Question: I am trying to provide a shadow effect to my Imageview just like in this image.

but the problem which I am facing it is that the shadow is actually visible from the bottom of the Imageview.
Here is the code which I have done to add the shadow. The color and all is still not matching with this one.
'''
CAGradientLayer *shadow = [CAGradientLayer layer];
shadow.frame = CGRectMake(-100, 70, perspectiveView.frame.size.width,
perspectiveView.frame.size.height - 20);
shadow.startPoint = CGPointMake(1.0, 0.5);
shadow.endPoint = CGPointMake(0, 0.5);
shadow.colors = [NSArray arrayWithObjects:(id)[[UIColor colorWithWhite:0.0
alpha:0.4f] CGColor], (id)[[UIColor clearColor] CGColor], nil];
shadow.opacity = 1.0f;
[perspectiveView.layer addSublayer:shadow];
'''
Please provide inputs. Also if the approach is wrong, feel free to guide me to any other approach.
Thanks in advance.
Also can anyone suggest how to provide a 3D border just like in the image which provides a slight width to the image view?
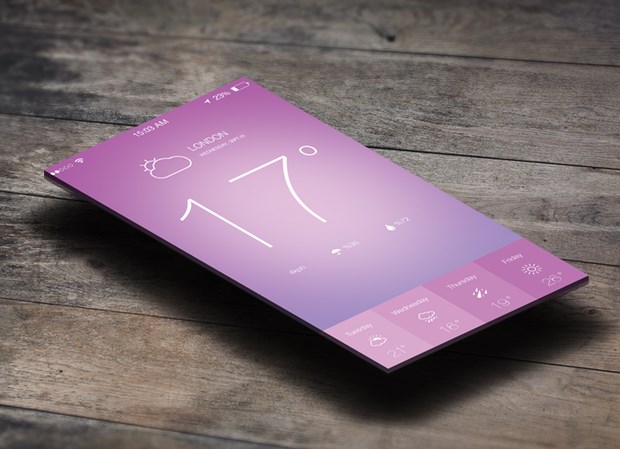
Answer: Perhaps, adding a shadow to the layer seems to work. You may want to try something like this:
'''
// perspectiveView.transform = CGAffineTransformMakeRotation(-50.0f);
perspectiveView.layer.shadowOffset = CGSizeMake(10, 10);
perspectiveView.layer.shadowRadius = 5.0;
perspectiveView.layer.shadowOpacity = 0.6;
perspectiveView.layer.masksToBounds = NO;
'''
You will need to playaround with these values to match your requirements. Hope this helps.
Here is my output: